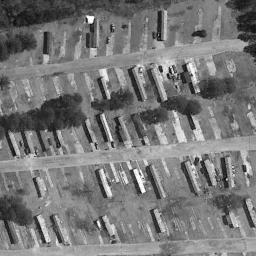
Label: residential